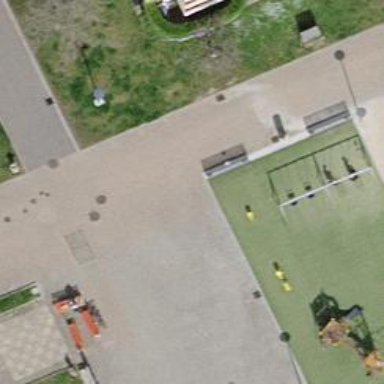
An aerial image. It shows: Bench.